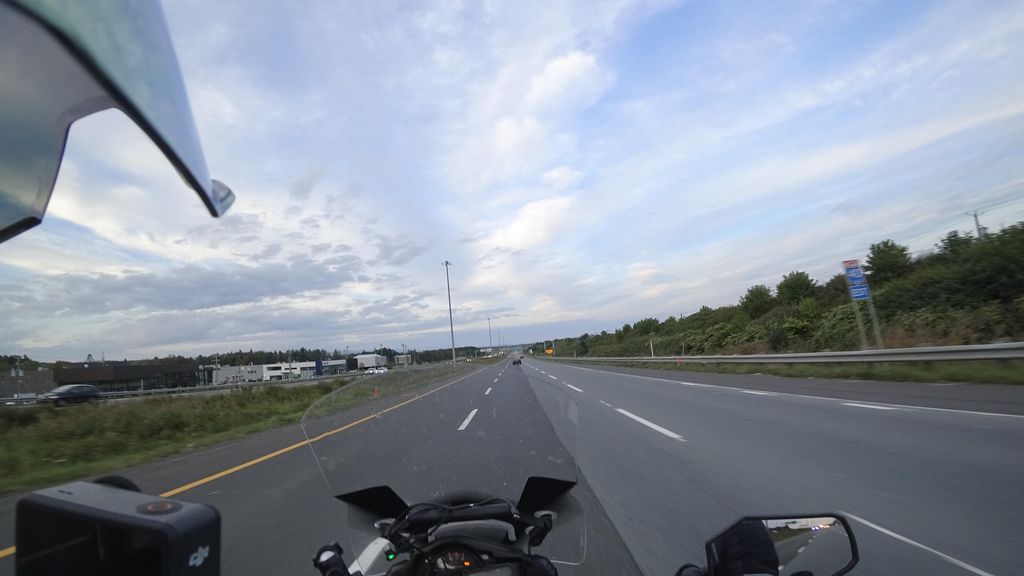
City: quebec_city